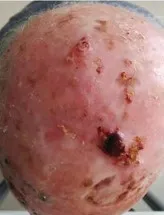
Evolution of the lesions. Basal evaluation.
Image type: medical_photograph (skin_photograph)